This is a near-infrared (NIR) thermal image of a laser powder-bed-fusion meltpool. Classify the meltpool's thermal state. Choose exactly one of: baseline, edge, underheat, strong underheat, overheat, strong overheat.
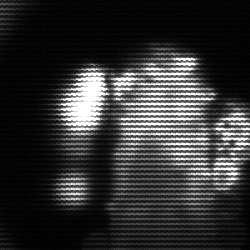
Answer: strong underheat